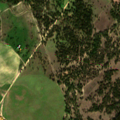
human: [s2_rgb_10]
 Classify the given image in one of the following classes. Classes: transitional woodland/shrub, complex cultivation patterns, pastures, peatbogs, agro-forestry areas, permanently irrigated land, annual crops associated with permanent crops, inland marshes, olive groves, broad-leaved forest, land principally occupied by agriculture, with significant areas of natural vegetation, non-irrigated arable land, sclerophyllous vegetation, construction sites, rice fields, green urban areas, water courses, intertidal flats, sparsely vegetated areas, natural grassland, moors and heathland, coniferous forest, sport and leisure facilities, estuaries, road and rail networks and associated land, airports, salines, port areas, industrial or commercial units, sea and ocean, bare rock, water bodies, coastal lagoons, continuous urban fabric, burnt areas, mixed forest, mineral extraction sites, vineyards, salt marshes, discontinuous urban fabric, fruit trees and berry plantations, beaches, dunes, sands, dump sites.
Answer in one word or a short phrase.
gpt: permanently irrigated land, pastures, agro-forestry areas, broad-leaved forest, natural grassland, transitional woodland/shrub